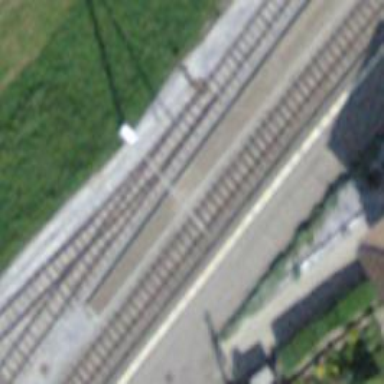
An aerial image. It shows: Railway switch.